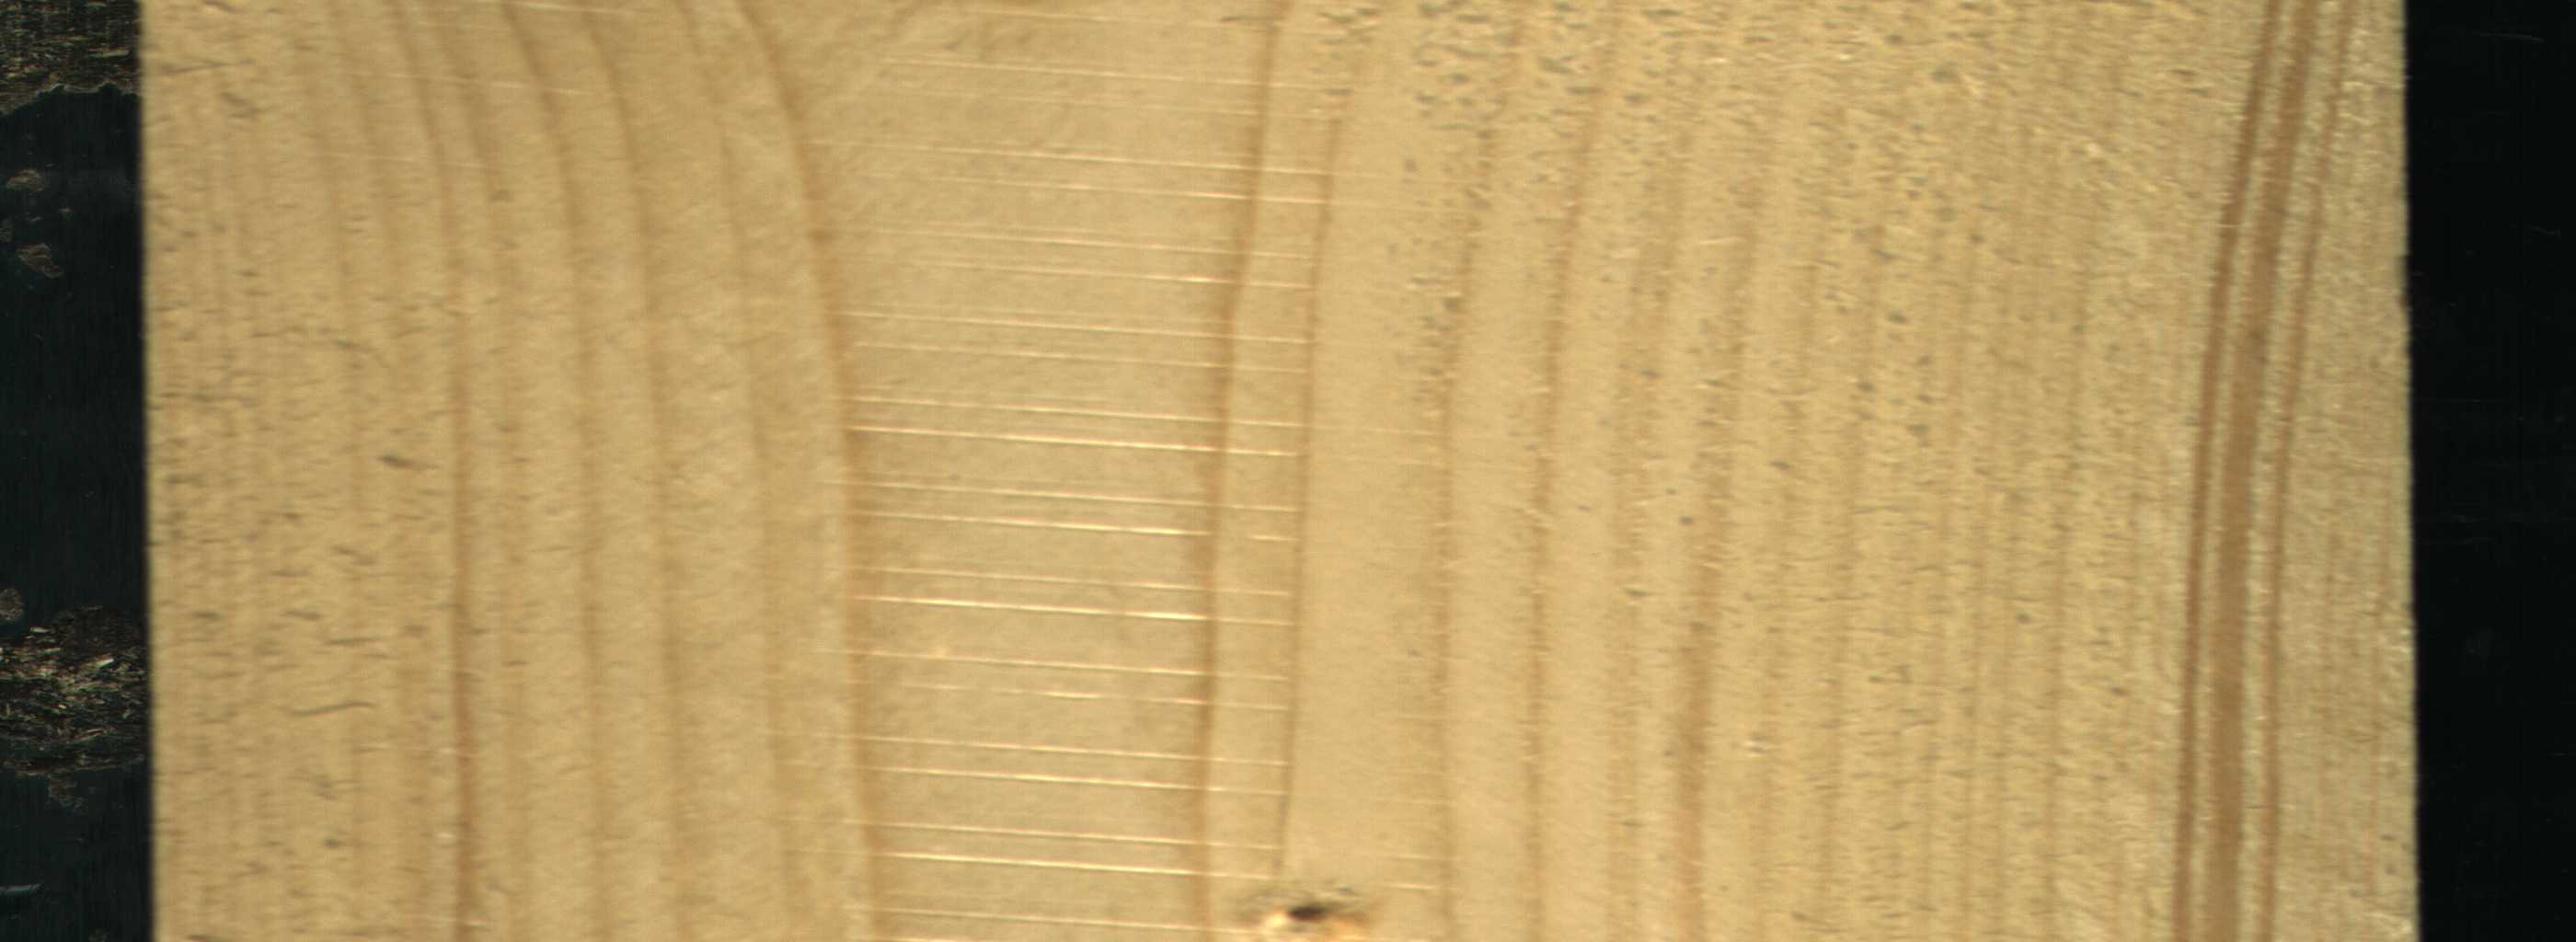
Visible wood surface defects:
Live_Knot